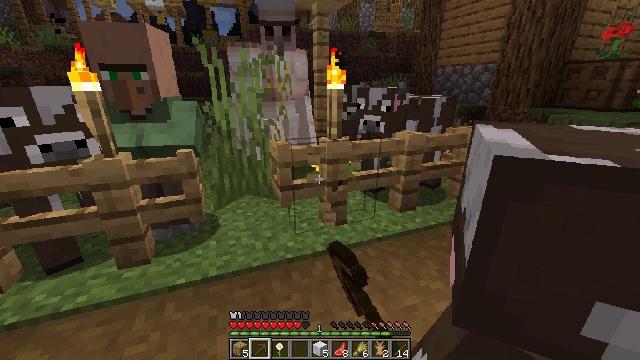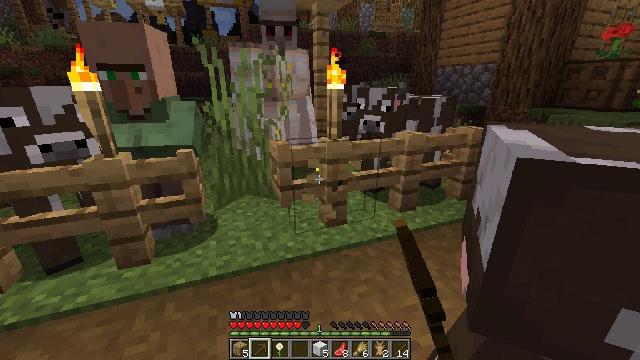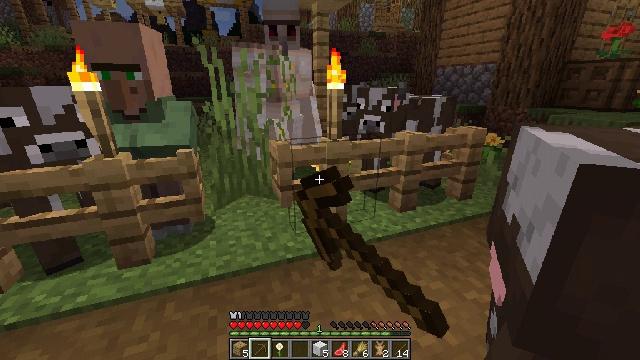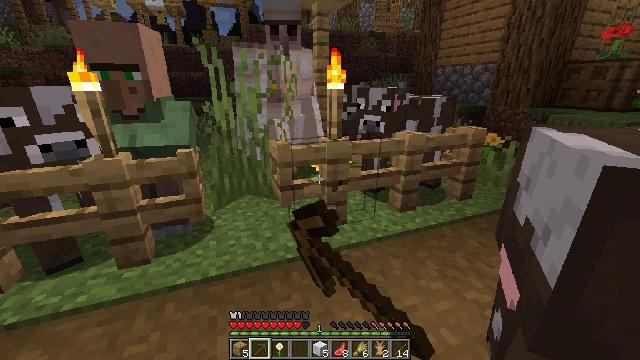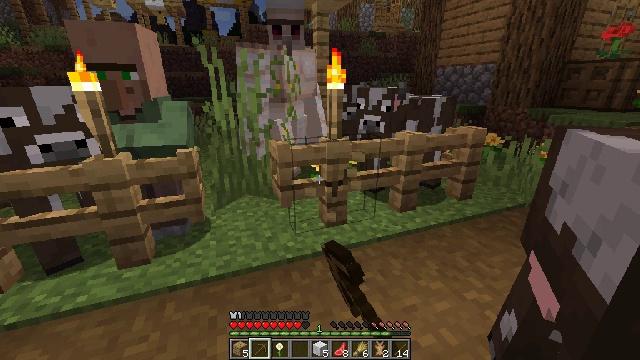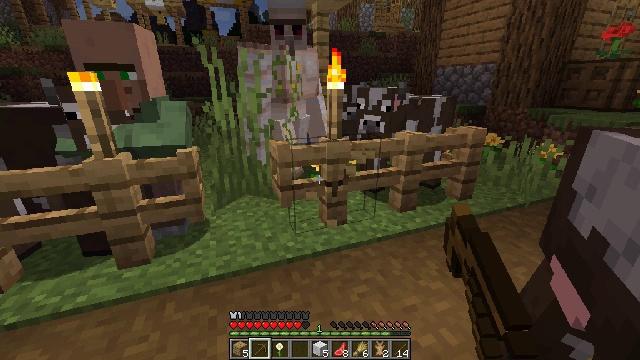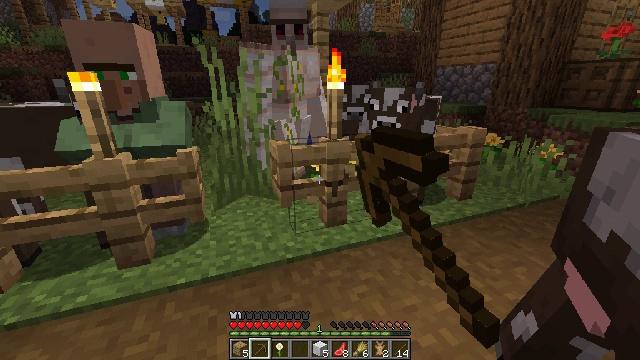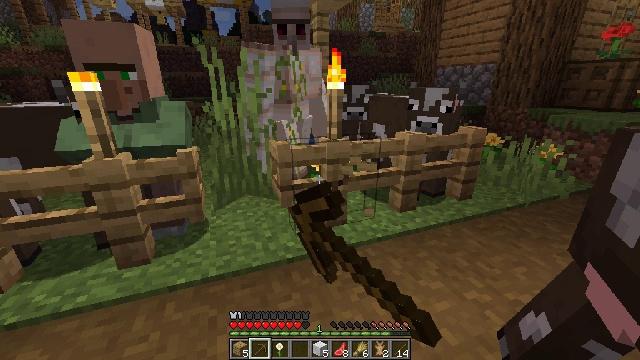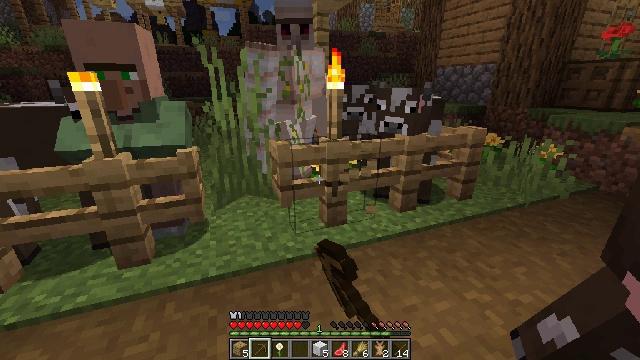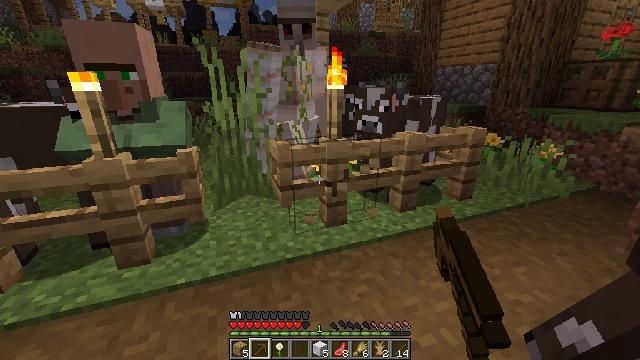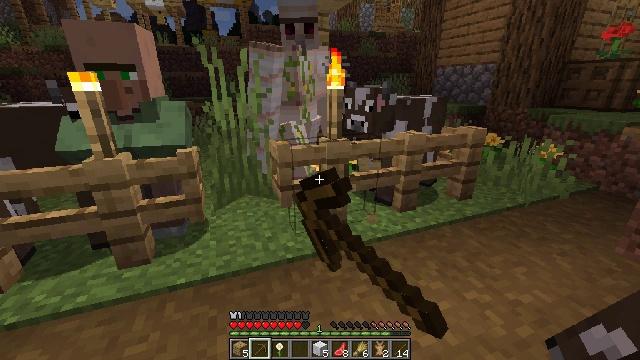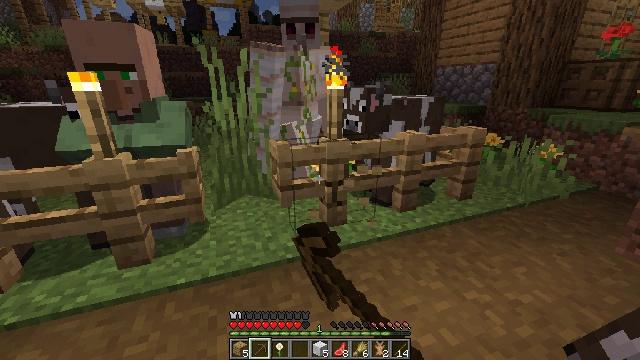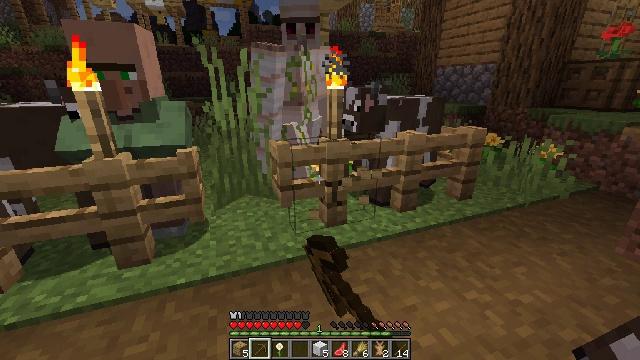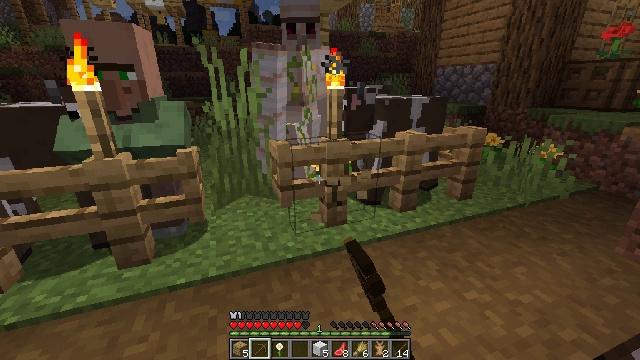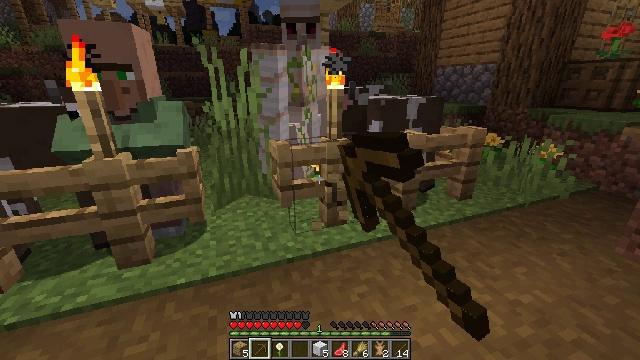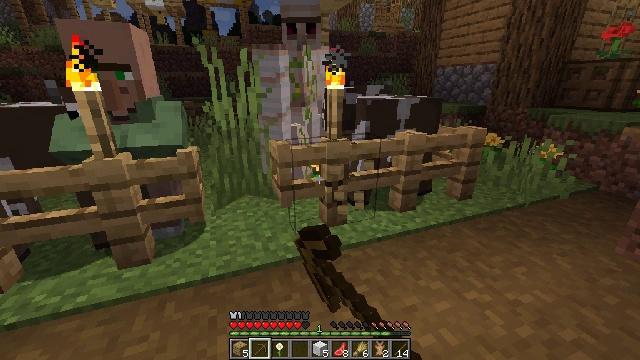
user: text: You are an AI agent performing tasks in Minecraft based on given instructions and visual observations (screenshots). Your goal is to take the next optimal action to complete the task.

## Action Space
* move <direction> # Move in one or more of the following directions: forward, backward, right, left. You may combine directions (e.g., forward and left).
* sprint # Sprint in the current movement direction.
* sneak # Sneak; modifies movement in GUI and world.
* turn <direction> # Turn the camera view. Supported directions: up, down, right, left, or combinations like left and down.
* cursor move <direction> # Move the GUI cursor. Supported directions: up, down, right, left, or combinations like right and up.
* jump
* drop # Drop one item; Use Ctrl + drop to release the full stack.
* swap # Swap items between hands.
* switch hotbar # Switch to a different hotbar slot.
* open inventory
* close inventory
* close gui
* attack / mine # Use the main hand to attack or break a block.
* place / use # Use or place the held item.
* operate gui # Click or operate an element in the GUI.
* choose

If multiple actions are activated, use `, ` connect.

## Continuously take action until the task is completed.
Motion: motion action
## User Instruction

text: Attack the oak fence to collect it.
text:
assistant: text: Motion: attack / mine
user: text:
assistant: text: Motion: attack / mine
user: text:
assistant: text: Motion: attack / mine
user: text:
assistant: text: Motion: attack / mine
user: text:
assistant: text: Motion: attack / mine
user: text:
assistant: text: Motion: attack / mine
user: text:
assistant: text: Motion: attack / mine
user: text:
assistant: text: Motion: attack / mine
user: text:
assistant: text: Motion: attack / mine
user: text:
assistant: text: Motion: attack / mine
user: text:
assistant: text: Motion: attack / mine
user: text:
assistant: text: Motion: attack / mine
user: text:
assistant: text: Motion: attack / mine
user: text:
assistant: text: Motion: attack / mine
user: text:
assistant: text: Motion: attack / mine
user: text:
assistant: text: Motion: attack / mine
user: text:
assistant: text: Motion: attack / mine
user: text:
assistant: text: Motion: attack / mine
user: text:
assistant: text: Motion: attack / mine
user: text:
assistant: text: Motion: attack / mine
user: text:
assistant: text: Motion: attack / mine
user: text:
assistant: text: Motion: attack / mine
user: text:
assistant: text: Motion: attack / mine
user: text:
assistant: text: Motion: attack / mine
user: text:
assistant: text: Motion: attack / mine
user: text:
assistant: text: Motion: attack / mine
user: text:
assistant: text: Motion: attack / mine
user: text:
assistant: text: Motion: attack / mine
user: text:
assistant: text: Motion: attack / mine
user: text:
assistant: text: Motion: attack / mine